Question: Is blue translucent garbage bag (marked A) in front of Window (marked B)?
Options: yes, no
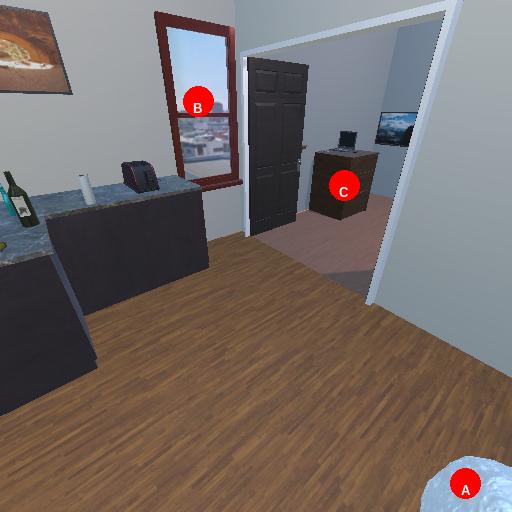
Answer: yes